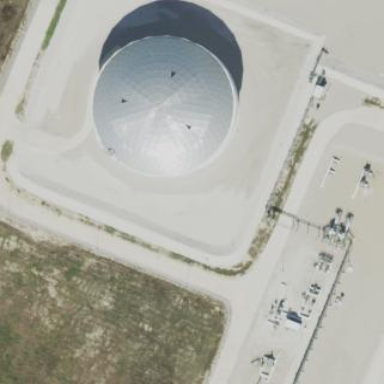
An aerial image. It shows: Building with storage tank.